Question: I developed an java web-app application with spring and vaadin, in this application, I used some addons like easyuploads and wizards-for-vaadin. Then i added the following configuration in my pom.xml.
'''
<dependency>
<groupId>org.vaadin.addon</groupId>
<artifactId>easyuploads</artifactId>
<version>7.0.1</version>
</dependency>
<dependency>
<groupId>org.vaadin.addons</groupId>
<artifactId>wizards-for-vaadin</artifactId>
<version>1.1.0</version>
</dependency>
<!-- Add-On Repository -->
<repositories>
<repository>
<id>vaadin-addons</id>
<url>http://maven.vaadin.com/vaadin-addons</url>
</repository>
</repositories>
'''
Now I'm installing artifactory (for the first time) like tool of repository managment and I thought to add a remote repository for the vaadin-addons. But this not work:

How can I solve it ?
Is this the correct way?
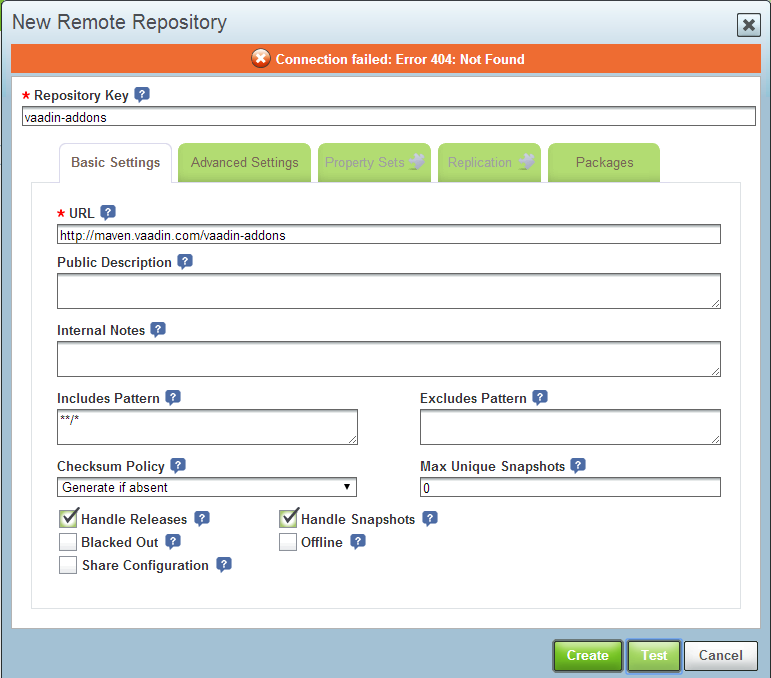
Answer: Their repository is not browsable, that's why you get the 404 on testing. You can disregard the error, if should resolve the artifacts just fine (assuming the coordinates are correct).